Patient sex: M
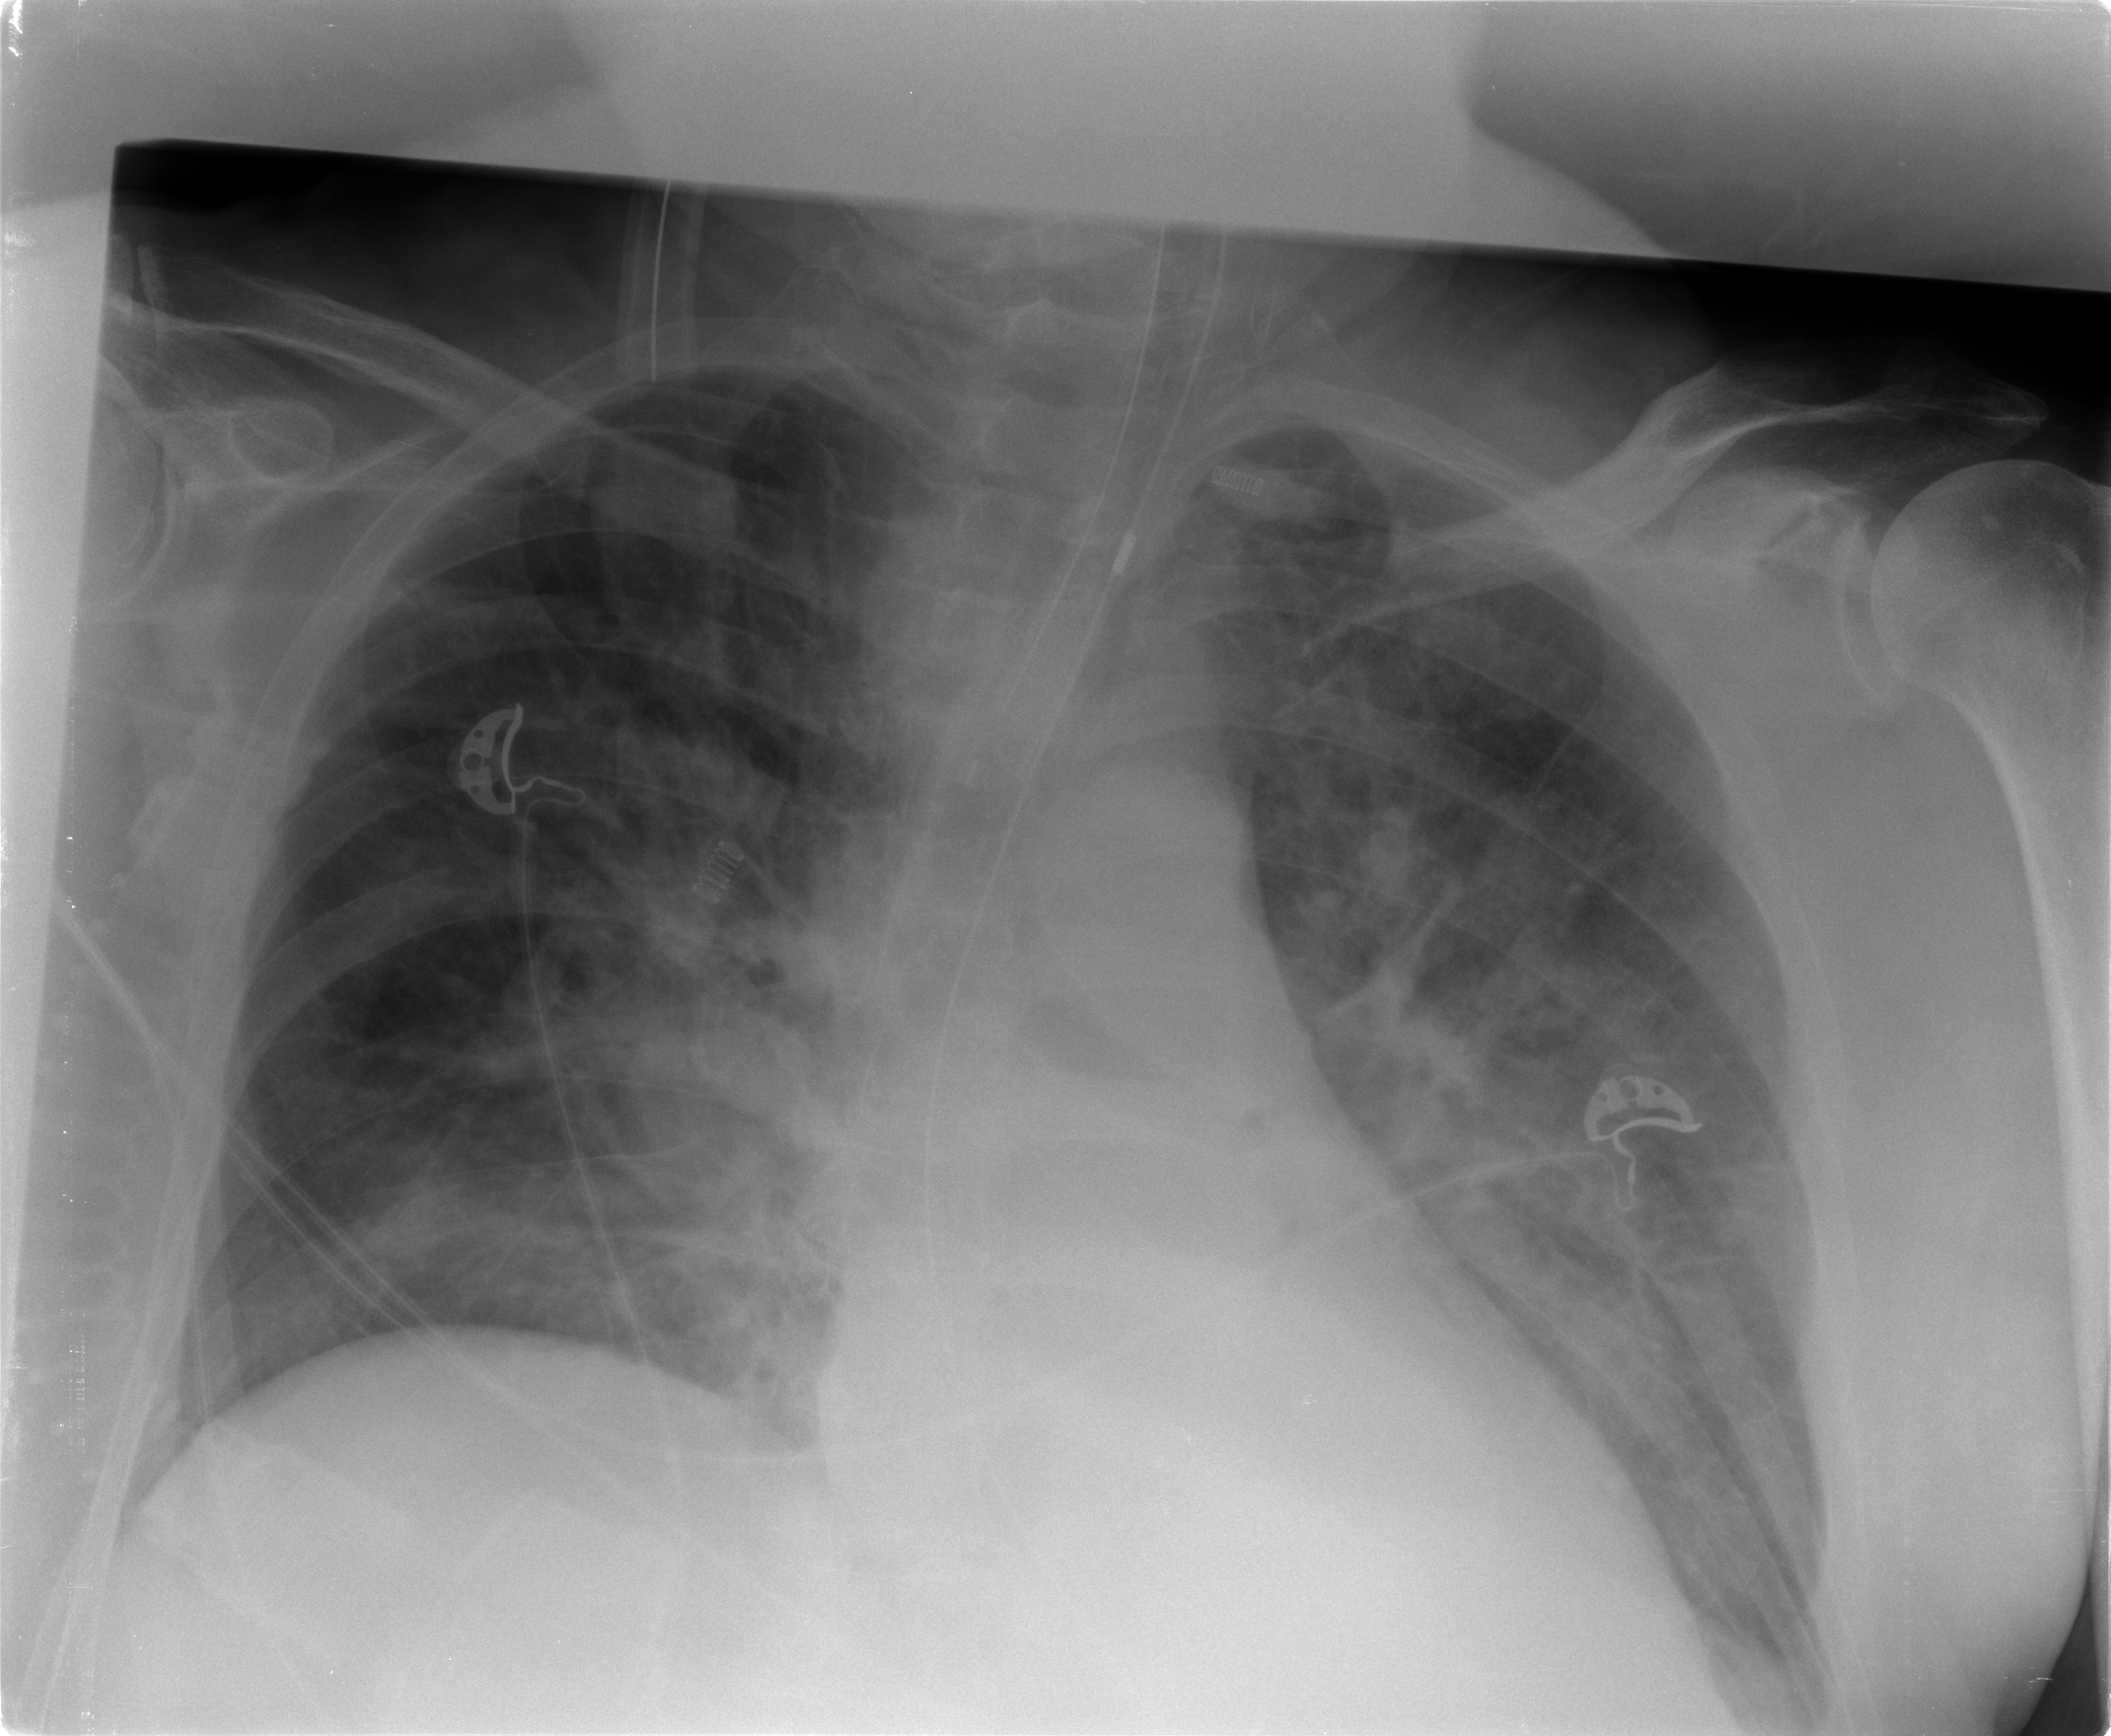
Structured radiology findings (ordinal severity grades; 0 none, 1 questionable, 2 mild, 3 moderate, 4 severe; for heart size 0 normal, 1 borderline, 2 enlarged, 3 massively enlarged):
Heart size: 0
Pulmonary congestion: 3
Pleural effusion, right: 0
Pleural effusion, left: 2
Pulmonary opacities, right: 3
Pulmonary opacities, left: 3
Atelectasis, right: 2
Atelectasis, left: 2